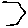
Label: hexagon